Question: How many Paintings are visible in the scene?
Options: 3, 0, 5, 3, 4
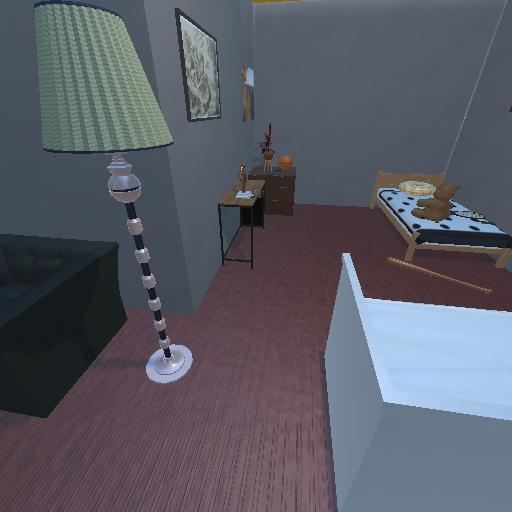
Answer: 3